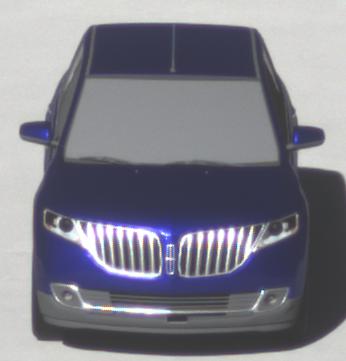
Make: Lincoln
Model: MKX
Detailed model: Gen. 1 CD3
Model produced from: 2010
Model produced until: 2015
Doors: 5
Color: blue
Road condition: dry road
Daytime: morning or afternoon
Contrast: high contrast